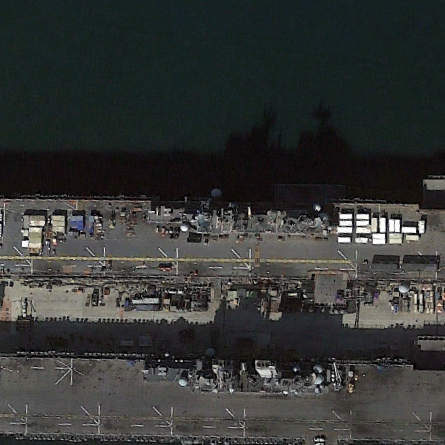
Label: assault